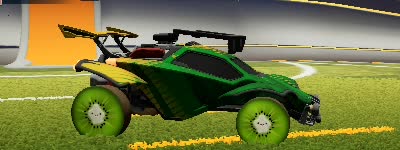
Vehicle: octane